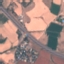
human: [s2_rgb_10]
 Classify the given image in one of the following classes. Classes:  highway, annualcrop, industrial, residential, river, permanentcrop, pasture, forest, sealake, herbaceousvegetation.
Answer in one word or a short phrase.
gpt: Highway